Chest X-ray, PA view. Patient: 65 years old, sex F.
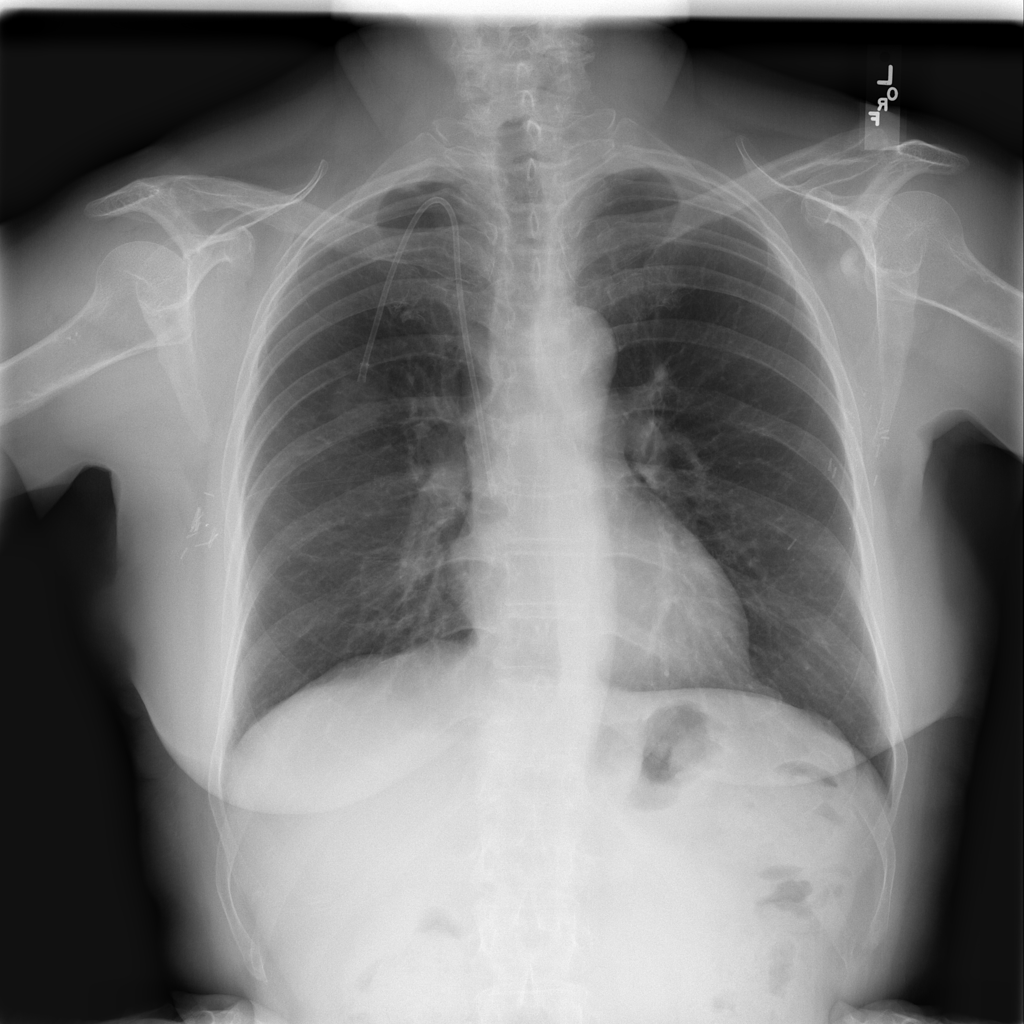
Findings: No Finding